Field crop: maize
Growth stage: 1
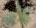
Species: datura